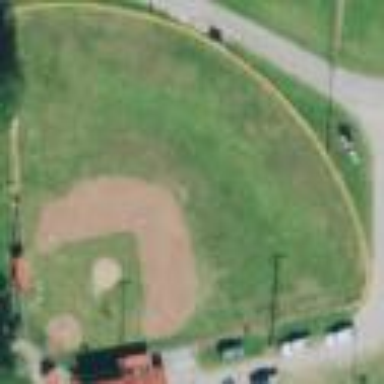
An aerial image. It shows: Softball pitch for leisure and sport activities.